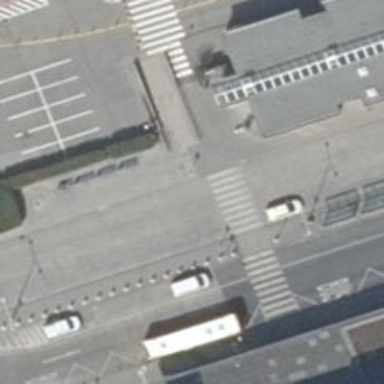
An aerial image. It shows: Concrete footway with zebra crossing.